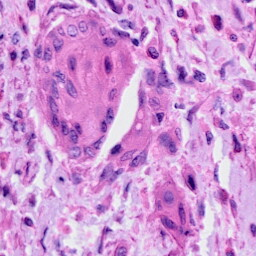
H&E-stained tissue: Cervix